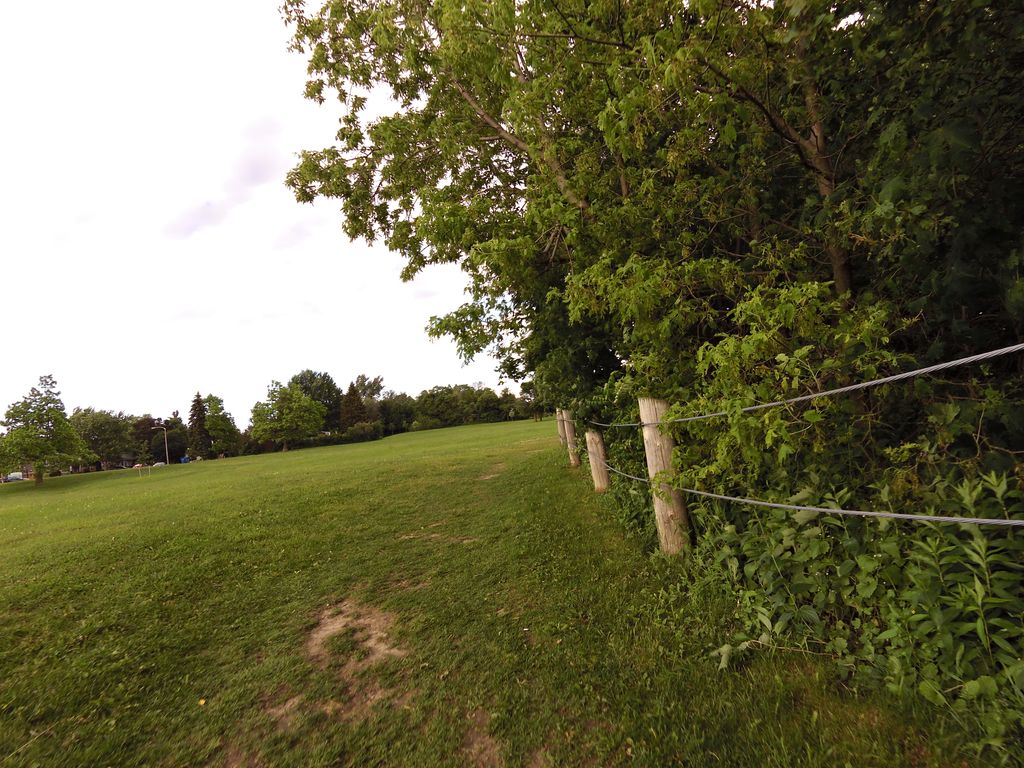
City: toronto